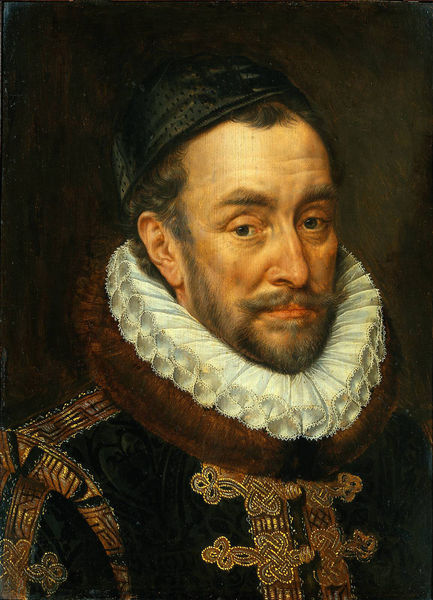
Titel: Porträt des Prinzen Wilhelm I. von Oranien
Künstler: Adriaen Thomasz. Key
Standort: Amsterdam
Institution: Rijksmuseum
Schlagwörter: gemälde, kopf, mann, weiß, braun, hut, mund, nase, ohr, schwarz, malerei, bart, kappe, mütze, augen, gesicht, kragen, pelz, bildnis, halskrause, portrait, porträt, öl, norden, gold, kordeln, stickerei, borte, brustbild, lippen, potrait, fell, kopfbedeckung, dreiviertelprofil, proträt, brokat, mittelalter, luther, kostbar, spritze, renessaince, habsburger, posamenten, schrarz, mann halbprofil, kragen gefältelt, selbstgemälde, herr  mann